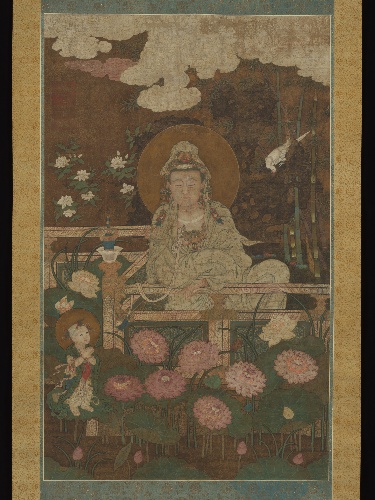
Artist: Unidentified artist
Date: 1593
Object type: Hanging scroll
Classification: Paintings
Medium: Hanging scroll; ink and color on silk
Culture: China
Period: Ming dynasty (1368–1644)
Dimensions: Image: 72 3/8 × 44 1/8 in. (183.8 × 112.1 cm)
Overall with mounting: 119 7/8 × 54 in. (304.5 × 137.2 cm)
Overall with knobs: 119 7/8 × 58 1/2 in. (304.5 × 148.6 cm)
Department: Asian Art
Credit line: Rogers Fund, 1918
Accession year: 1918
Repository: Metropolitan Museum of Art, New York, NY
Tags: Lotuses|Buddhism|Bodhisattvas